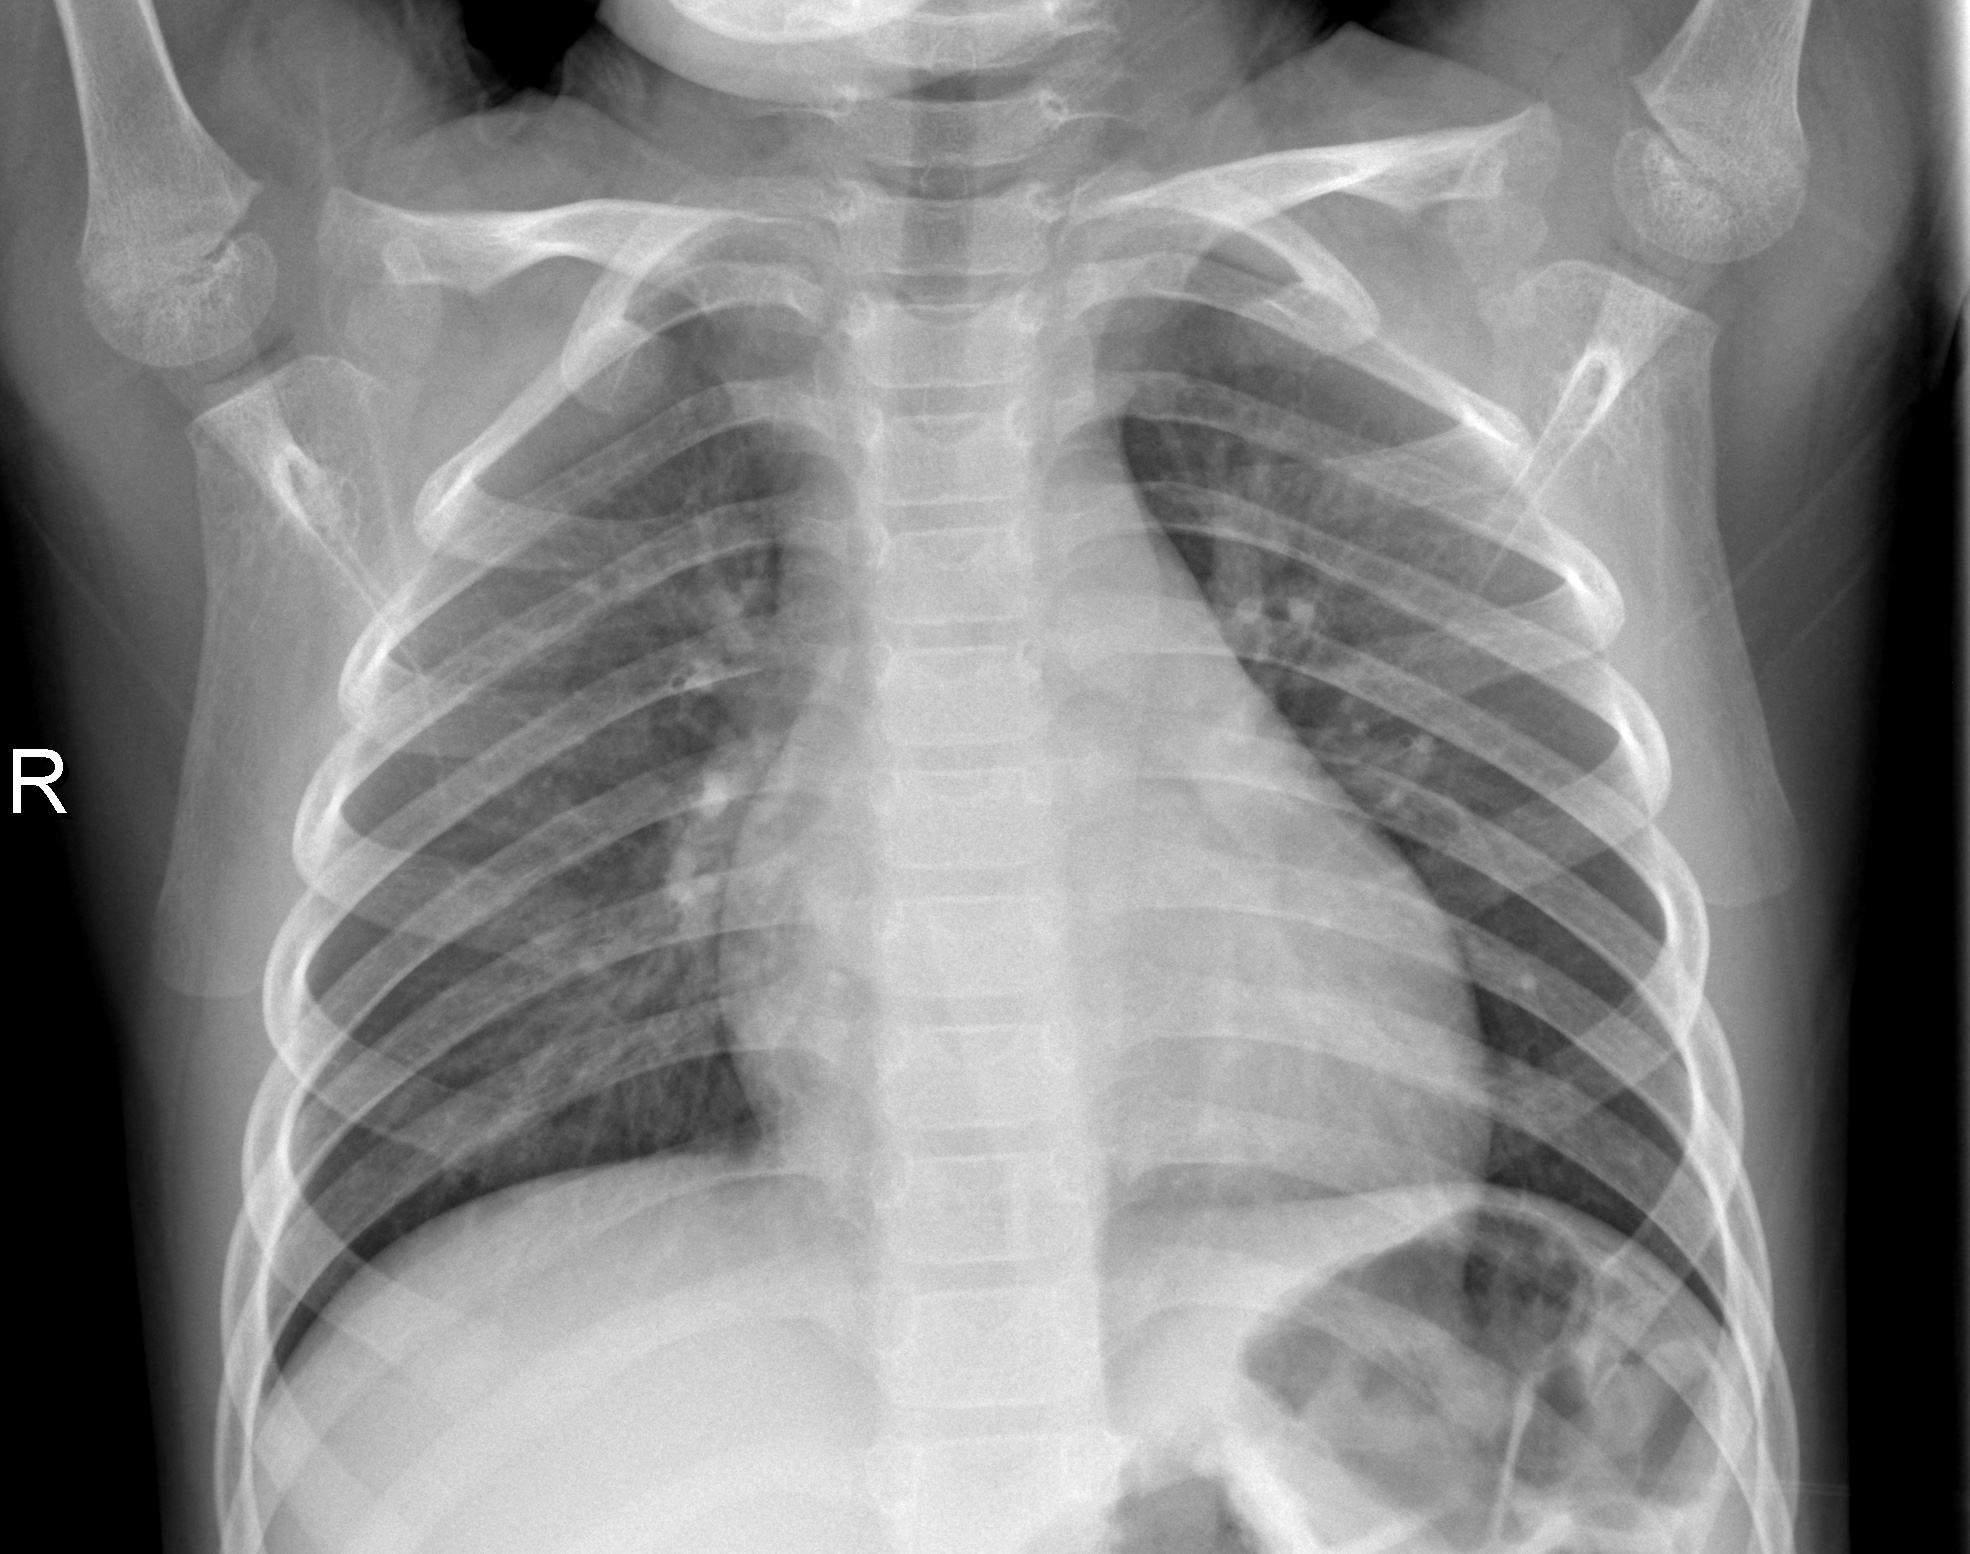
Diagnosis: NORMAL